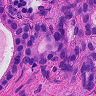
Metastatic tissue present: yes